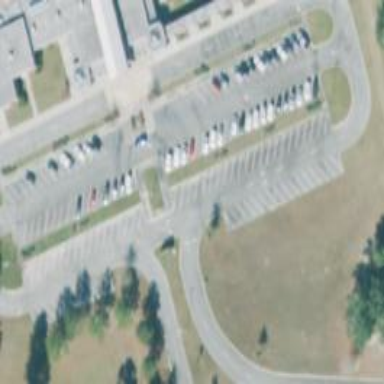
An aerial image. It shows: Parking space is available.